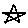
Label: star